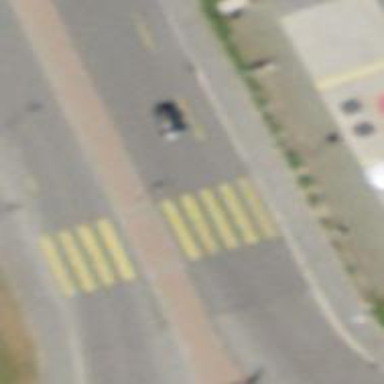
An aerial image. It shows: Uncontrolled zebra crossing with central island.